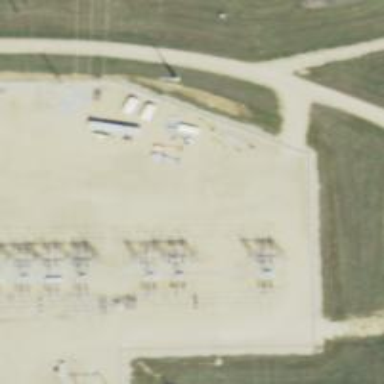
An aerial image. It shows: Switch for power supply.